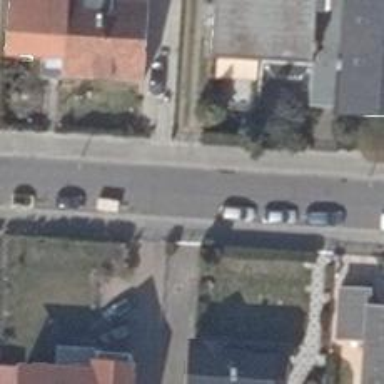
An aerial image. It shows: Residential road with concrete surface. There are sidewalks on both sides.